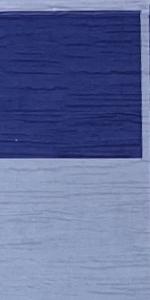
Label: Empty